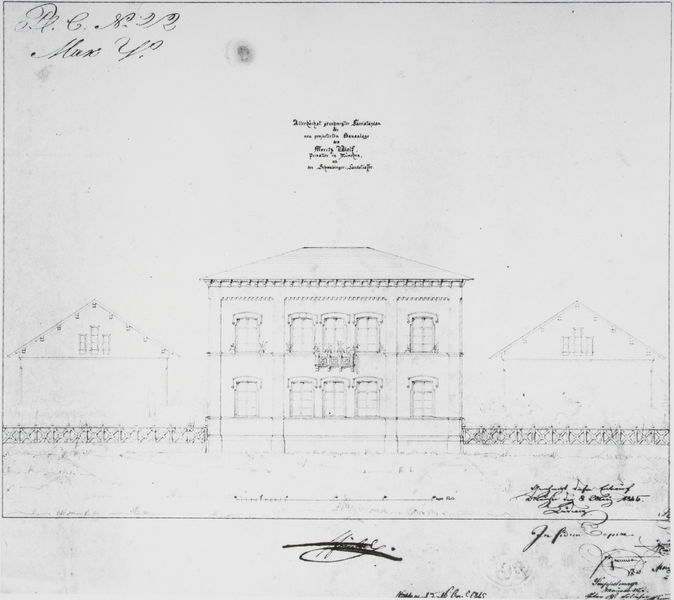
Titel: Entwurf zum Wohnhaus Moritz Wolf in München, Ansichten
Künstler: Friedrich von Gärtner
Standort: München
Institution: Architekturmuseum der Technischen Universität
Schlagwörter: weiß, fenster, grau, hell, schwarz, skizze, straße, zeichnung, dach, gebäude, haus, schloss, zaun, architektur, rahmen, sockel, signatur, häuser, blatt, front, balkon, schrift, papier, ansicht, fassade, schule, giebel, mauer, grafik, graphik, rand, seitenansicht, deutsch, bögen, unterschrift, palazzo, linie, scheiben, rückseite, schwarzweiß, text, beschriftung, entwurf, fleck, fries, fensterreihen, villa, sims, gesims, anwesen, walmdach, gärtner, etagen, geschosse, plan, stockwerke, nummer, altdeutsch, austritt, handschrift, bauwerk, lisenen, massstab, aufriss, profanbau, bauwerke, traufe, zeltdach, fensterbögen, notizen, nebengebäude, nachbargebäude, pfarrhaus, sketch, traue, nachbarn, bemaßung, bauwwerk, nachbarhäuser, sickel, traufgesimg, #entwurf